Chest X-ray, PA view. Patient: 63 years old, sex M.
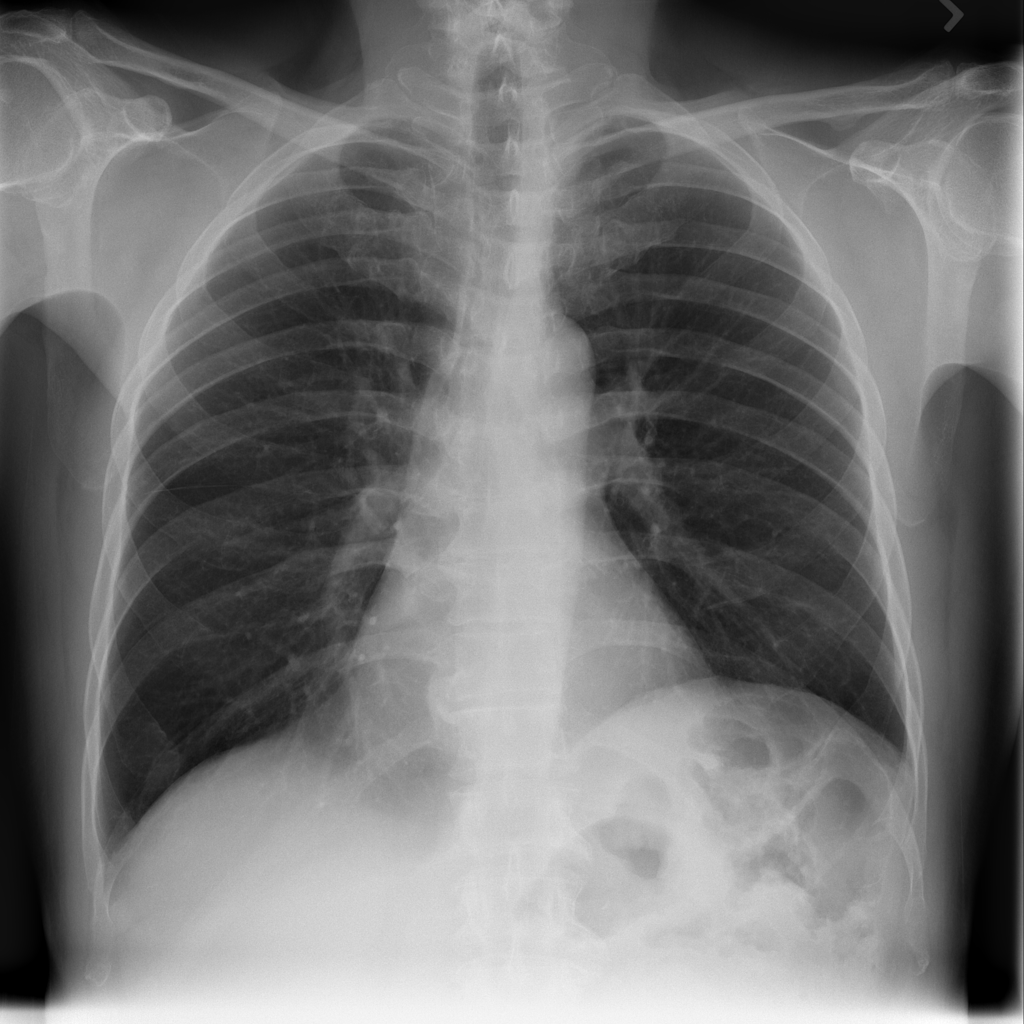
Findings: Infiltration